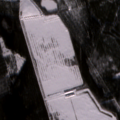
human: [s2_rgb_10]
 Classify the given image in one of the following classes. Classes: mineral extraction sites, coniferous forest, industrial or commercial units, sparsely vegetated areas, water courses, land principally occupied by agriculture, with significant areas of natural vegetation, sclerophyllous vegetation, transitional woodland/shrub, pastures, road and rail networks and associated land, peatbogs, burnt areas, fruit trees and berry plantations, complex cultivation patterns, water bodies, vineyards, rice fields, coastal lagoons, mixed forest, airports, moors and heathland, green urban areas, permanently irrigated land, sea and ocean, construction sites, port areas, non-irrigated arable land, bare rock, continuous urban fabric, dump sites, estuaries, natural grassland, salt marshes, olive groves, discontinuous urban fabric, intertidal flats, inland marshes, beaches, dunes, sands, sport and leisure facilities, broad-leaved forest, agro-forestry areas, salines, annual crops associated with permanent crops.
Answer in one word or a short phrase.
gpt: coniferous forest, mixed forest, peatbogs